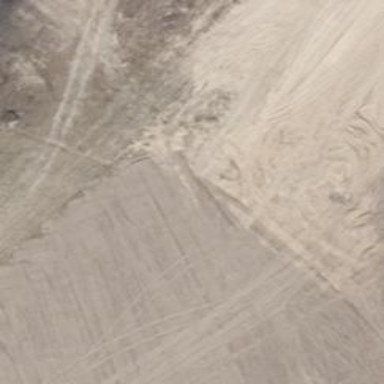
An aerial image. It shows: Sandy track road with grade4 tracktype.